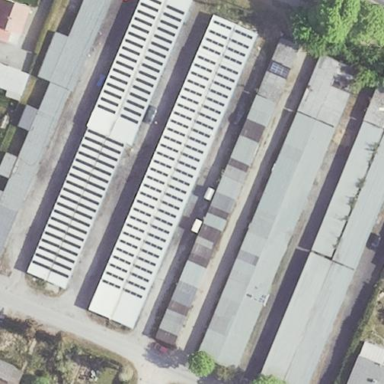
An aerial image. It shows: Group of garages.